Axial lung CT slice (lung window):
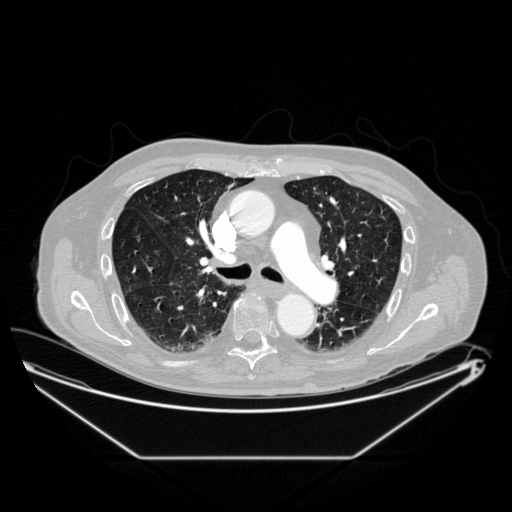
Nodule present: no